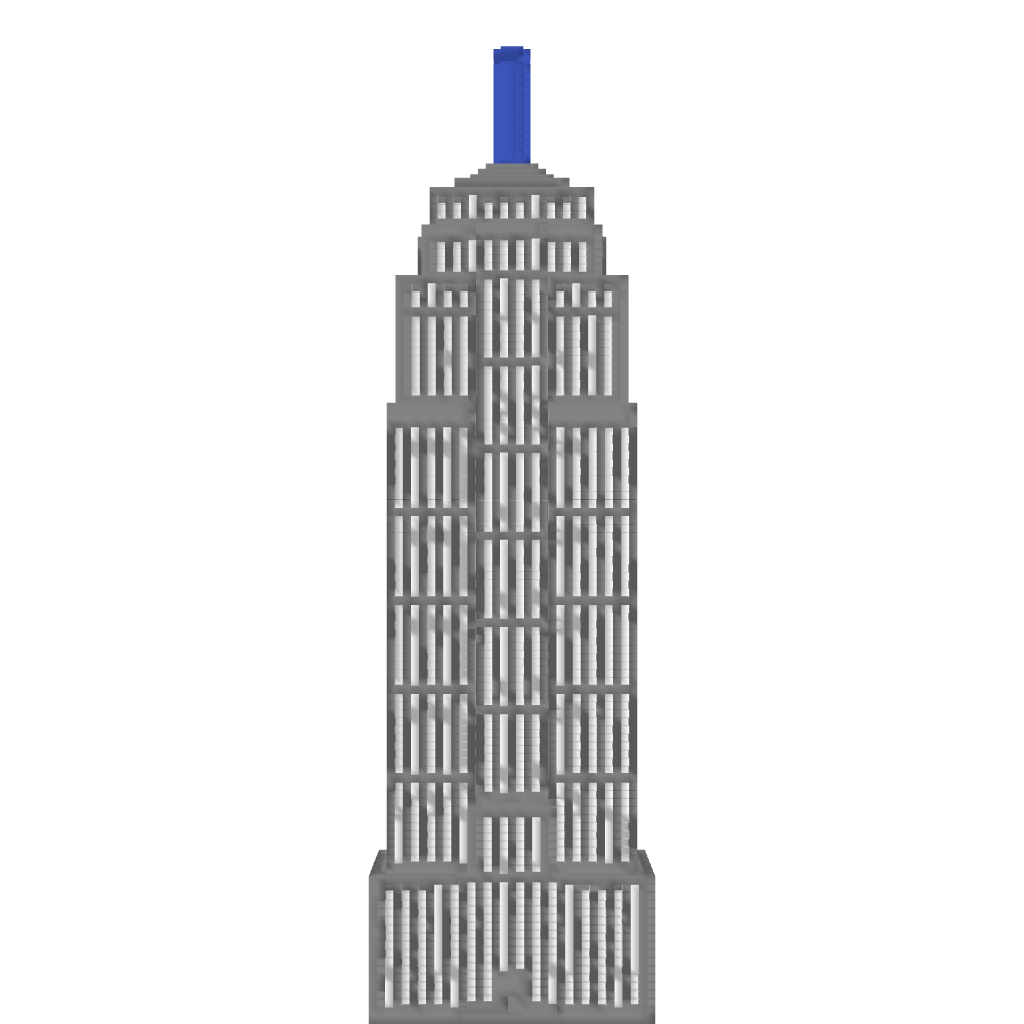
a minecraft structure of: Empire State Building high quality